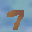
Label: 7